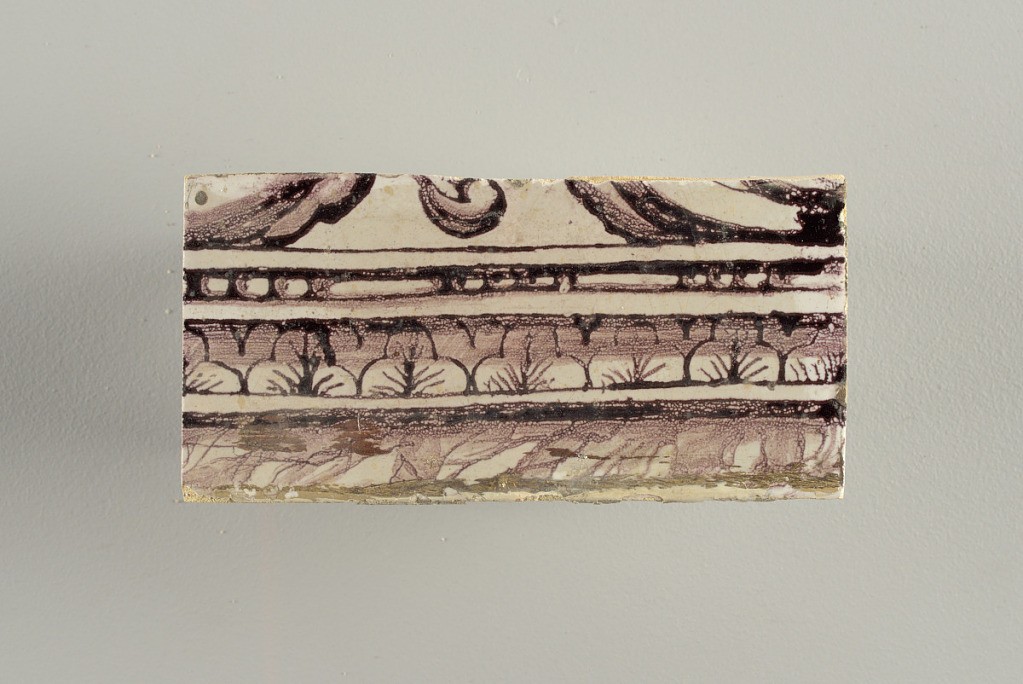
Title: Wall facing
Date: ca. 1725
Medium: tin-glazed earthenware, underglaze
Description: Two vertical rectangles, twenty-three tiles high.  A) Nine tiles wide at top; seven tiles wide at bottom.  B) Ten and one-half tiles wide.

Arabesque design of foliage.  A) with centered figure of Justice under a canopy.  B) with centered urn.